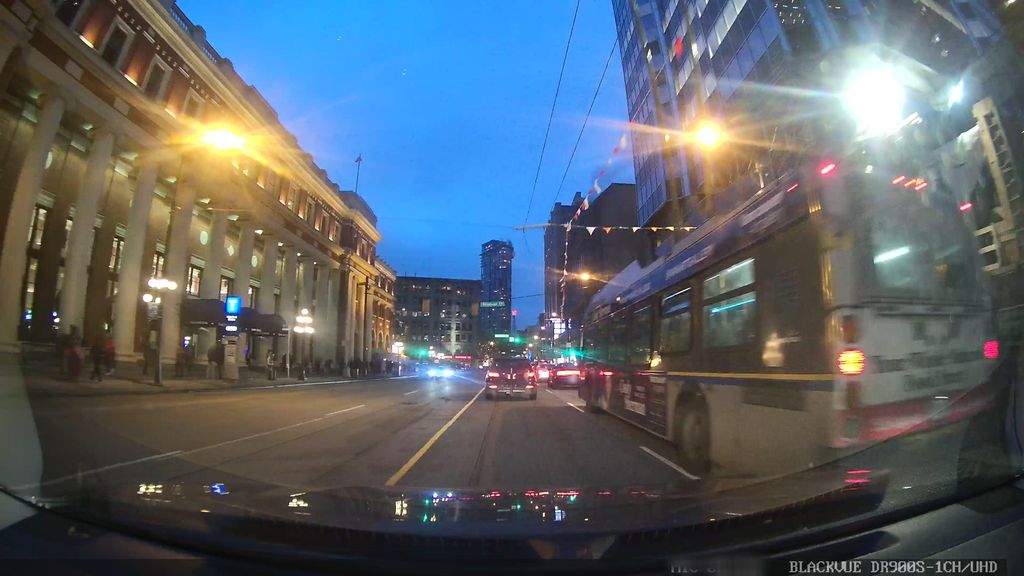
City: vancouver